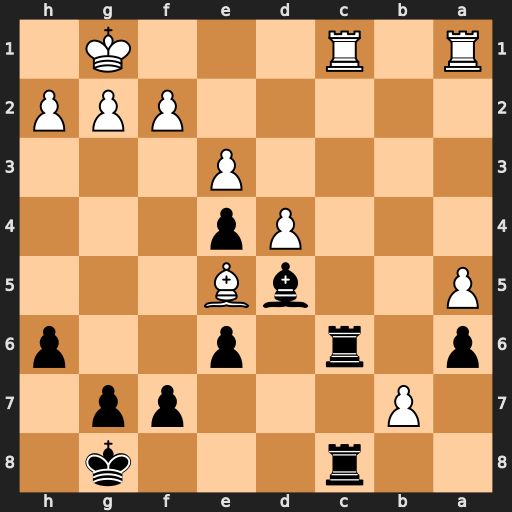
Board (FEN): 2r3k1/1P3pp1/p1r1p2p/P2bB3/3Pp3/4P3/5PPP/R1R3K1
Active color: b
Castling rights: -
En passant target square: -
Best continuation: Rxc1+ Rxc1 Rxc1#